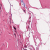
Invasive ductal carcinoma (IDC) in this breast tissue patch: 0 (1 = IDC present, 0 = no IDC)